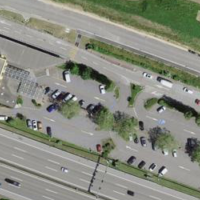
EUNIS habitat code: 57
Species observed at this site:
Tachymarptis melba
Corvus corone
Pernis apivorus
Milvus migrans
Milvus milvus
Columba livia
Passer domesticus
Buteo buteo